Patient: sex M, age 55
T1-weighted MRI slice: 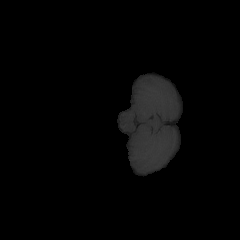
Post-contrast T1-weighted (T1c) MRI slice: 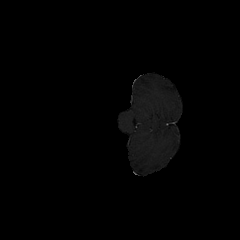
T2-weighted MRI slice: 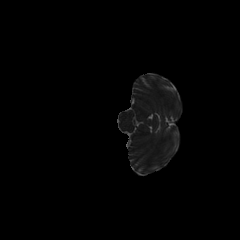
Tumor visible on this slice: no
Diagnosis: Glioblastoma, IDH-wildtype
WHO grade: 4